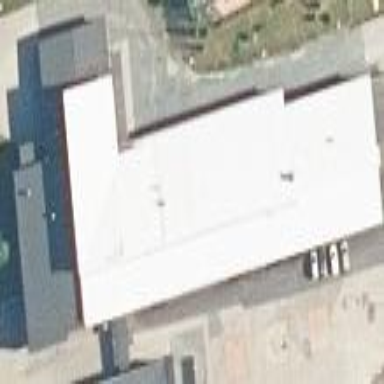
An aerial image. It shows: School building.